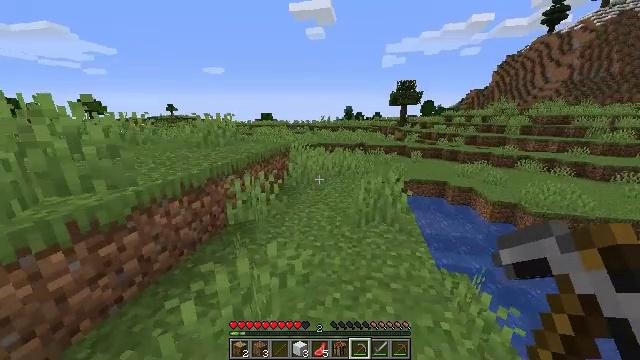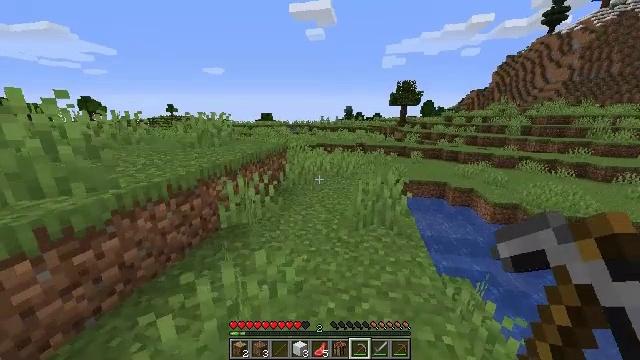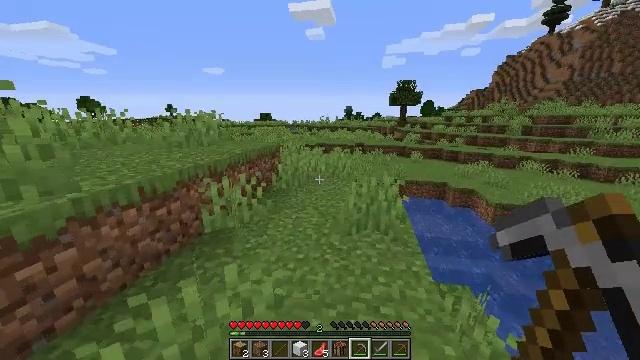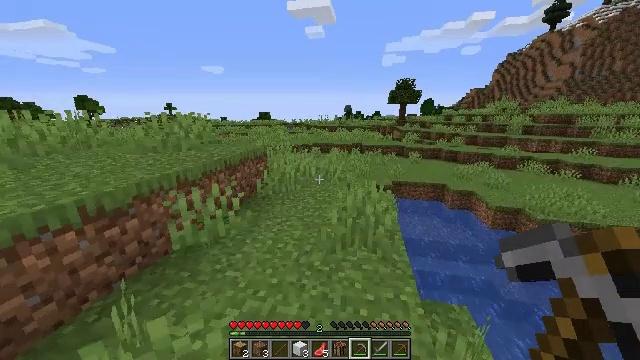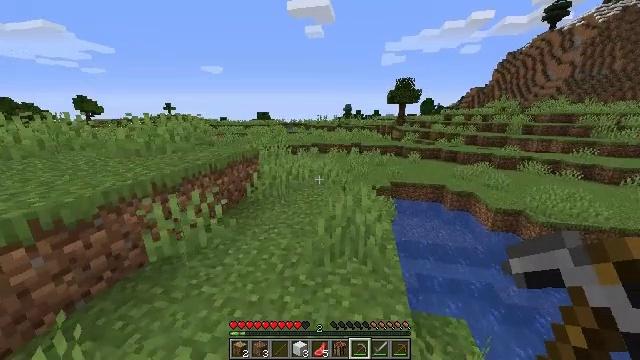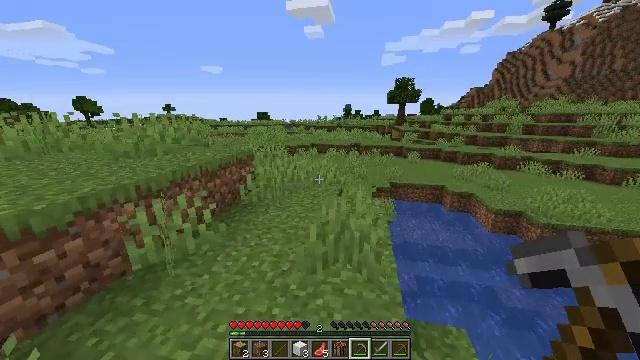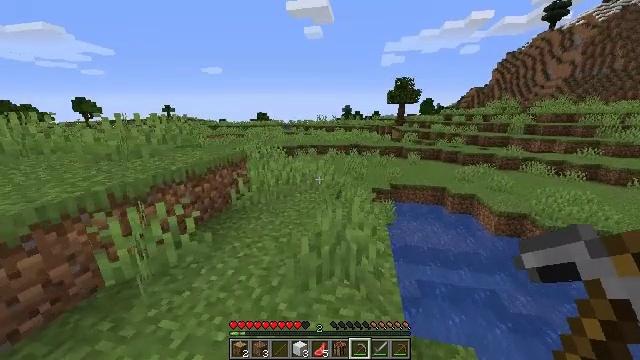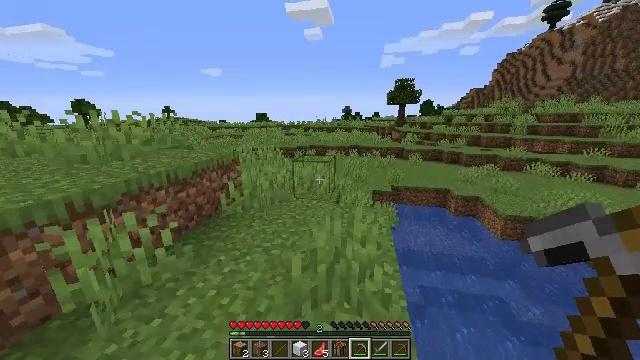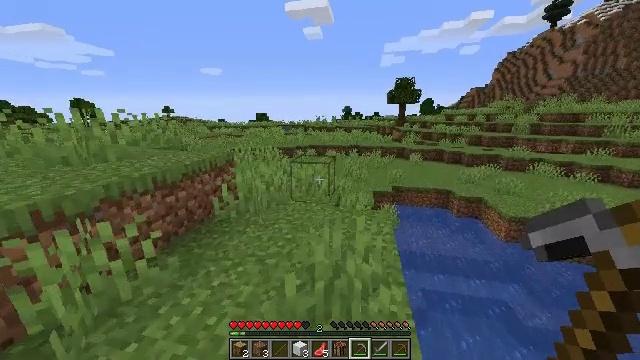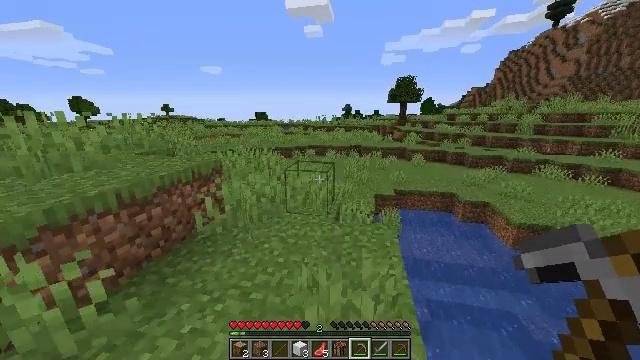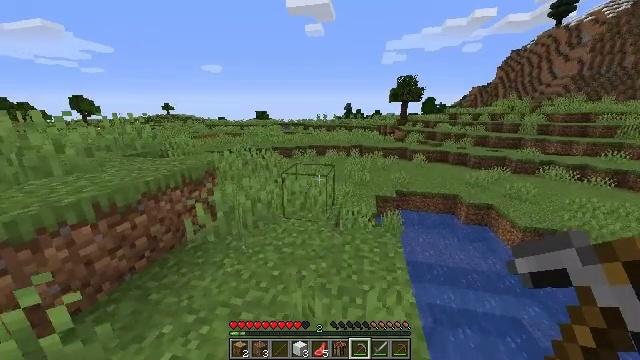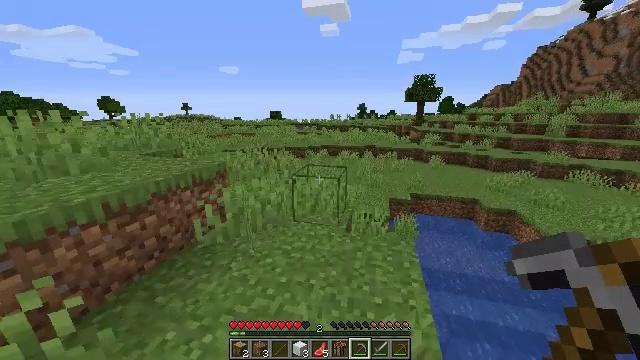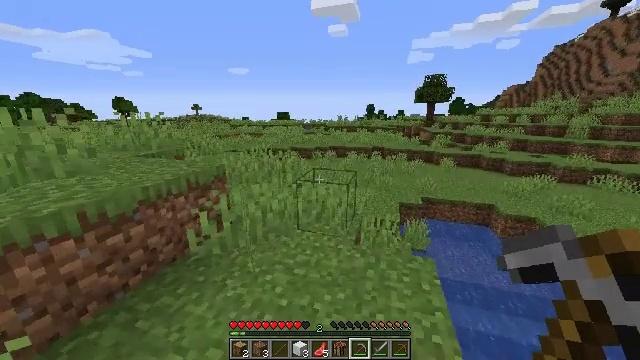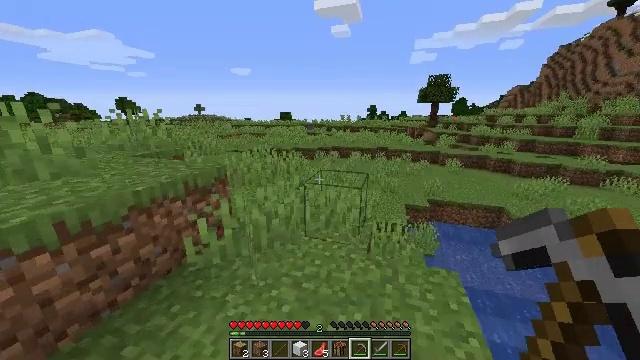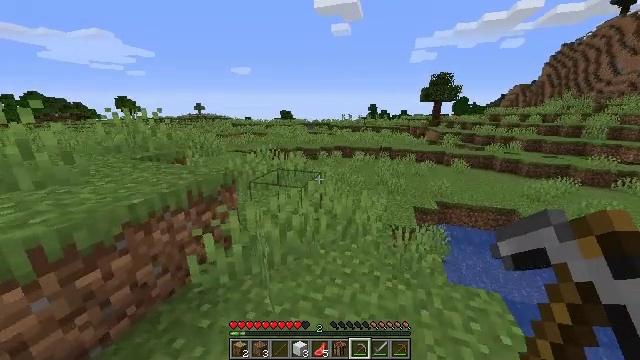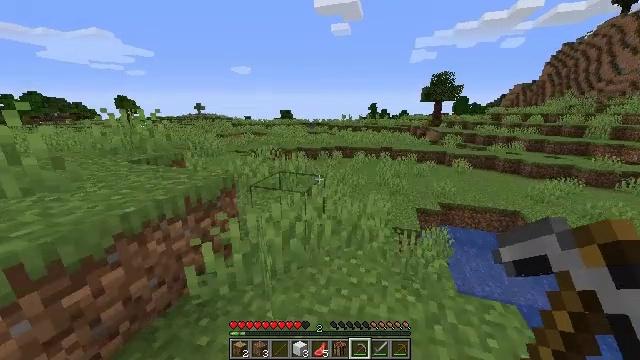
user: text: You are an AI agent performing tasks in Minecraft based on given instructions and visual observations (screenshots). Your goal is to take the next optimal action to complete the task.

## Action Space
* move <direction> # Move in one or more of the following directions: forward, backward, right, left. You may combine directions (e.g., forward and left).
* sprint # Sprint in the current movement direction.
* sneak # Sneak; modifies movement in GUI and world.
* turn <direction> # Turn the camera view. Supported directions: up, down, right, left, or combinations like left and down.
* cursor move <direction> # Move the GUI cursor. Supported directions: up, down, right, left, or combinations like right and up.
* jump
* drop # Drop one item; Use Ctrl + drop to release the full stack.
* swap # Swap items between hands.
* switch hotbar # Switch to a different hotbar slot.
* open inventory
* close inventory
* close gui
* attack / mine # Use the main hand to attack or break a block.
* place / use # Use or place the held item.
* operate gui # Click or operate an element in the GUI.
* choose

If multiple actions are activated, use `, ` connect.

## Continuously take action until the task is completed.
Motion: motion action
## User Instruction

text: Gather tall grass by hitting it.
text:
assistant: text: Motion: move forward and move right
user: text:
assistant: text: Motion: move forward and move right
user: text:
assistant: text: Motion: move forward and move right
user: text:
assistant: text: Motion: move forward and move right
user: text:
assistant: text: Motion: move forward
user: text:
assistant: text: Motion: move forward
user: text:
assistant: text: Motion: move forward
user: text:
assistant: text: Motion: move forward
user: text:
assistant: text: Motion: move forward
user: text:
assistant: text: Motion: move forward
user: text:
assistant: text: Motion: move forward, turn left
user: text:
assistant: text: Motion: move forward and move left, turn left
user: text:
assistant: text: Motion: move forward and move left
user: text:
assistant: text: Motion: move forward and move left
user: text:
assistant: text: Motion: move forward
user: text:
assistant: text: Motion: move forward
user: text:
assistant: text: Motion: move forward
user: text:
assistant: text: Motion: move forward
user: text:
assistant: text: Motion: move forward
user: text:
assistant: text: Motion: move forward
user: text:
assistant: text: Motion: move forward
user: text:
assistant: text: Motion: move forward
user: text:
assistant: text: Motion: move forward
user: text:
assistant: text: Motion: move forward
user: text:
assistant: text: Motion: move forward
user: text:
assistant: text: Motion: move forward and move left
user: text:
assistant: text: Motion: move forward and move left
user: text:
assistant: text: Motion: move forward and move left
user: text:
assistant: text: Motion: move forward and move left
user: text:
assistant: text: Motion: move forward and move left